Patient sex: F
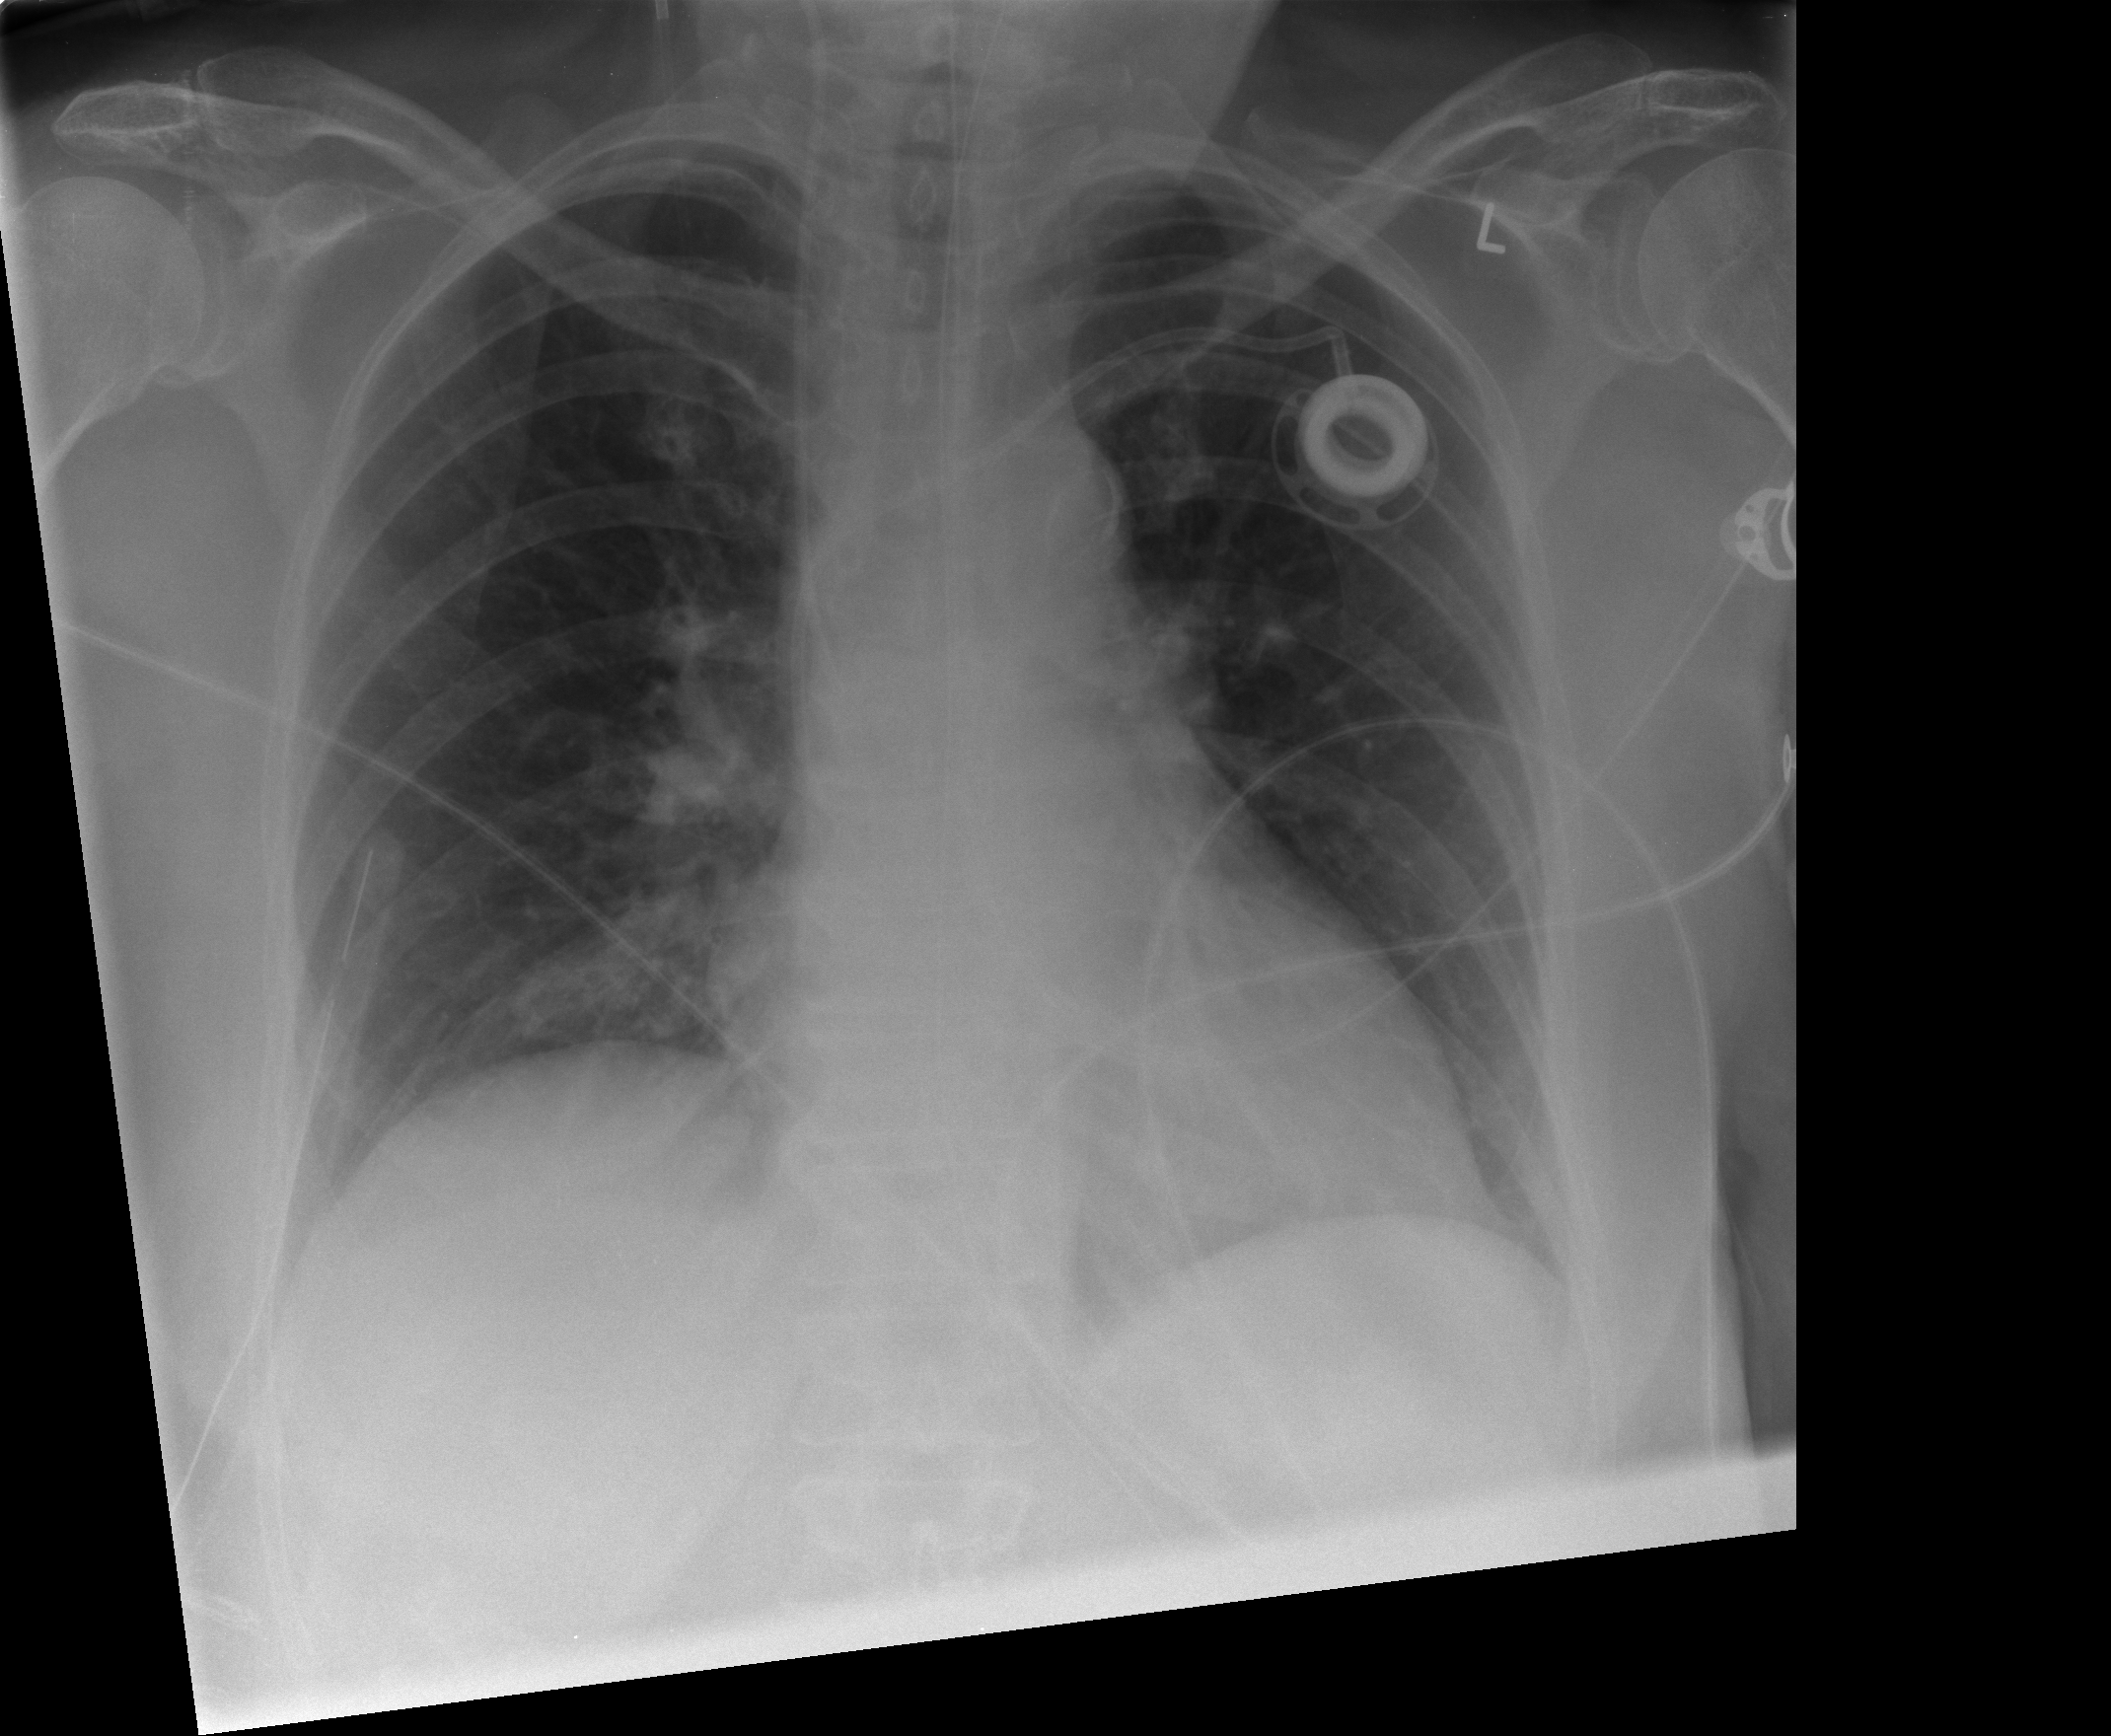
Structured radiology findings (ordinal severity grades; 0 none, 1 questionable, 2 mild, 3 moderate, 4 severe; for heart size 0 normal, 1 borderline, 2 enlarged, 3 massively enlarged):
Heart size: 0
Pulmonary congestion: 0
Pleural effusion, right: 0
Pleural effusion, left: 0
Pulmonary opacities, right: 0
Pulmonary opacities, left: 0
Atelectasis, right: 2
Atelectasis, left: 0